Question: I am using Reportlab to create some graphs in my PDF reports. I was creating an Area Line Plot and got stuck at a point where I am not able to understand why am I not getting the output I would like to see.
Here is the code I had written for my output:
'''
def standardLinePlot(data, width=200, height=200):
d = Drawing(width, height)
lp = AreaLinePlot()
lp.data=data
lp.width, lp.height = width, height
lp.xValueAxis.valueMin = 0
lp.xValueAxis.valueMax =36
lp.xValueAxis.valueSteps = [0,6,12,18,24,30,36]
lp.yValueAxis.valueMin = 0
lp.yValueAxis.valueMax =100
lp.strokeColor=colors.black
lp.fillColor=colors.grey
lp.reversePlotOrder = False
lp.joinedLines=1
d.add(lp)
return d
'''
The output I am getting is:

My intended output is that grey color should be in place of red color which is the area under the line plot. The other problem is how can I add the axis title to this chart. For example, I need "Months" to be my X axis and "% of NAV" to be my Y axis.
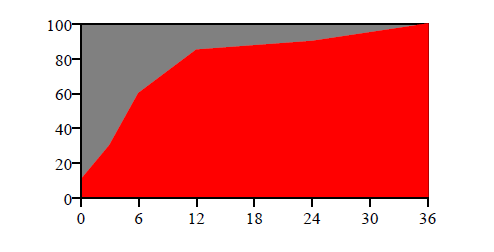
Answer: To define the color for the lines it seems you need to access... well, the lines :). So, 'lp.lines[0].strokeColor = colors.grey' instead of 'lp.strokeColor = colors.grey', as that one goes for the plot background color!
The question about the labels is a bit more tricky, though... 'ScatterPlot' includes functionality to set labels for X and Y axis, but that's not the case for 'AreaLinePlot'. Of course, you could derive a class from 'AreaLinePlot' copying that functionality, if you're going to use it often.